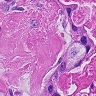
Metastatic tissue present: yes